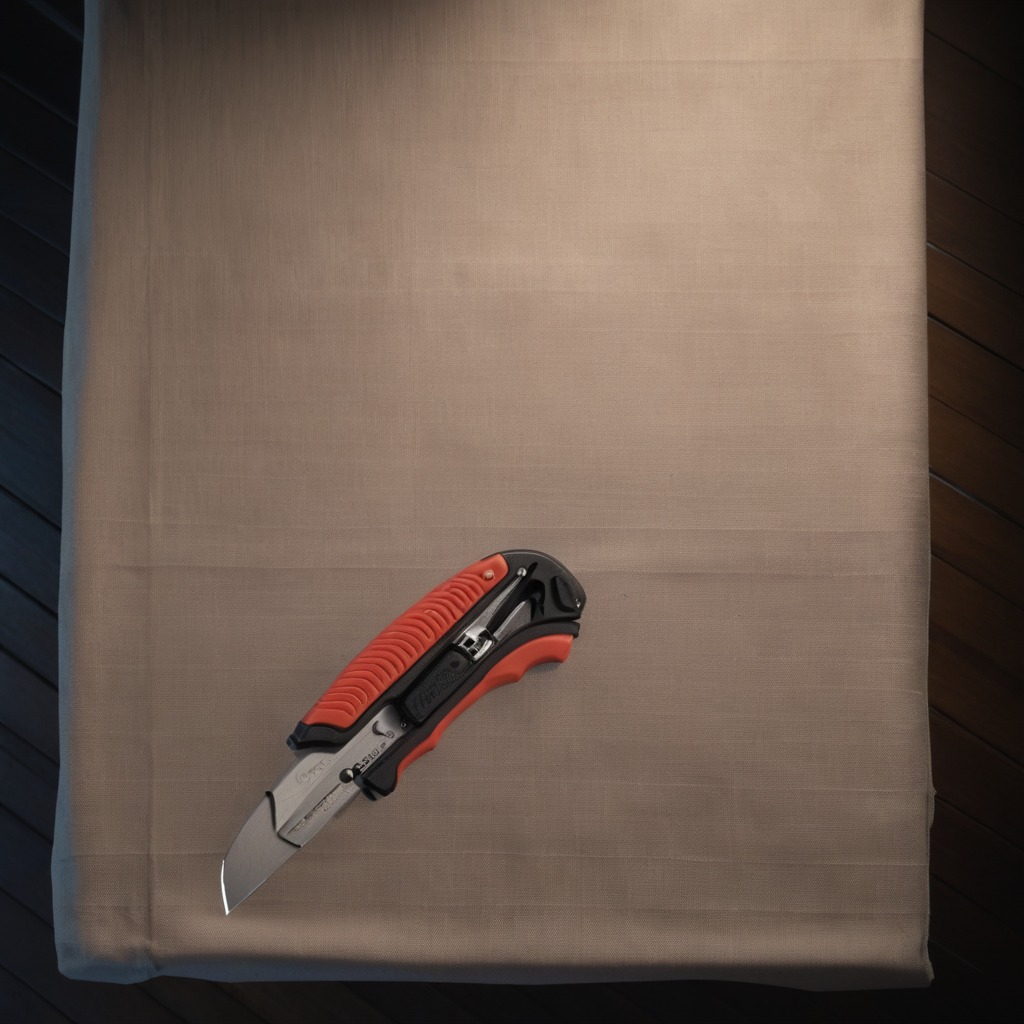
A utility knife lying on a wooden table.